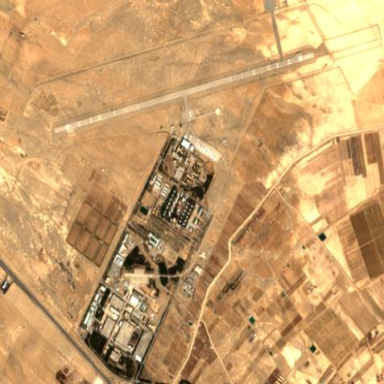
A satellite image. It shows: Airfield designated for military use.